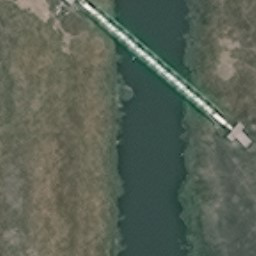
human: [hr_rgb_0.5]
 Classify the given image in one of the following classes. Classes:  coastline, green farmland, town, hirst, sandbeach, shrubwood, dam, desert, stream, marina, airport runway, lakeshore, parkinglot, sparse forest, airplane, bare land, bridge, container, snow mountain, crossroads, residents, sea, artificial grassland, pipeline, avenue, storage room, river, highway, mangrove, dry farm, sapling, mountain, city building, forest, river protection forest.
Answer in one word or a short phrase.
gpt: bridge